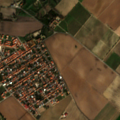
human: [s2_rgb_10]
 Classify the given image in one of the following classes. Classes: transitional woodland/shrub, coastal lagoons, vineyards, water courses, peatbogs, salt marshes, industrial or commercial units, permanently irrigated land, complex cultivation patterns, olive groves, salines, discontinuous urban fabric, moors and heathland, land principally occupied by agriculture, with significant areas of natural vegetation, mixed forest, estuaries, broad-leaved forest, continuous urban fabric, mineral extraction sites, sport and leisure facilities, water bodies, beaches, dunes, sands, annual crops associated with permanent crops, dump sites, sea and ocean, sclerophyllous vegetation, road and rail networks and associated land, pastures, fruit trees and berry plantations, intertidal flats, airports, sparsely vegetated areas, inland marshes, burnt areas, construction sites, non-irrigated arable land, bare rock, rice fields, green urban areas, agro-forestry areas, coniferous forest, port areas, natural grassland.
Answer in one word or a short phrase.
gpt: discontinuous urban fabric, permanently irrigated land, vineyards